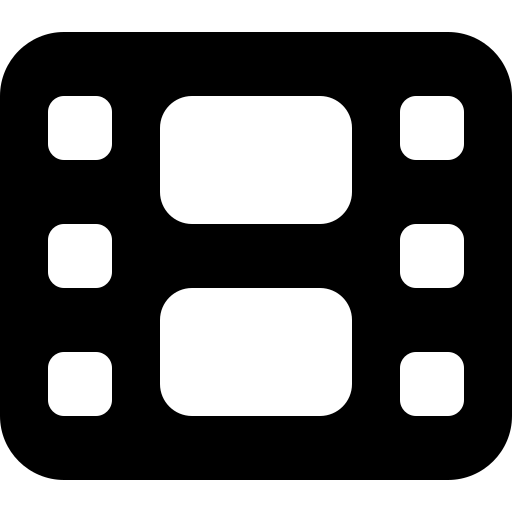
Tags: icon, FontAwesome, fa-icon, solid, film